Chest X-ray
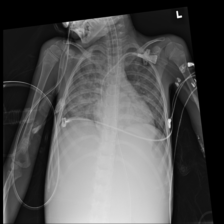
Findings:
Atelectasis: positive
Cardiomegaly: negative
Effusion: negative
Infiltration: positive
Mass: negative
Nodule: negative
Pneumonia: negative
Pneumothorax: negative
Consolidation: negative
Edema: negative
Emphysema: negative
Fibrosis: negative
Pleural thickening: negative
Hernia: negative